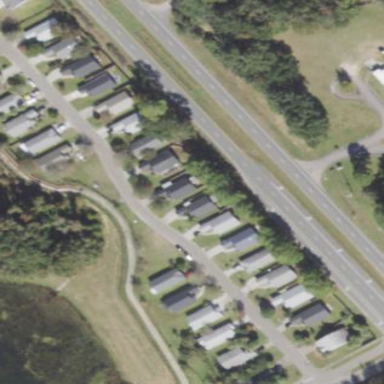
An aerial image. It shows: Residential area consisting of single-family homes.